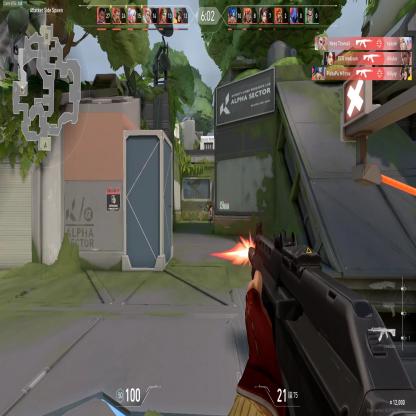
Label: enemy